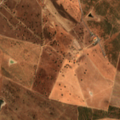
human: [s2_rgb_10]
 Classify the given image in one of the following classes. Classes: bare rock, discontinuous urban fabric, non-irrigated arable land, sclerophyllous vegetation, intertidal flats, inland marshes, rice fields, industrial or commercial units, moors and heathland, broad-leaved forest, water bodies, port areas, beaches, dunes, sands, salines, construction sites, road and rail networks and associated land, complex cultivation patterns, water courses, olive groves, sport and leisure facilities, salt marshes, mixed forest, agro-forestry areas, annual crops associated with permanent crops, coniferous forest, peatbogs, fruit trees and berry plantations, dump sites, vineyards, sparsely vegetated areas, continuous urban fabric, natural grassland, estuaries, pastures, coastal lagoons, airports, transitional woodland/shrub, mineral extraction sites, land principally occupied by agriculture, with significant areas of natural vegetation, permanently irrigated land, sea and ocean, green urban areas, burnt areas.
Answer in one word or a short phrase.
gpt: non-irrigated arable land, agro-forestry areas, transitional woodland/shrub